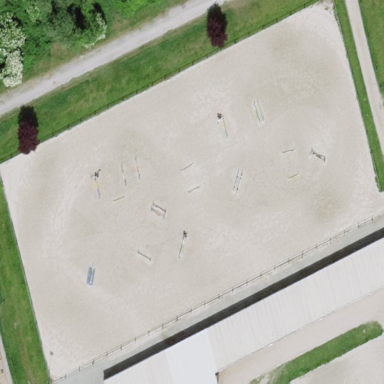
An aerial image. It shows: Equestrian pitch used for leisure and sports activities.